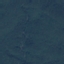
Label: Forest